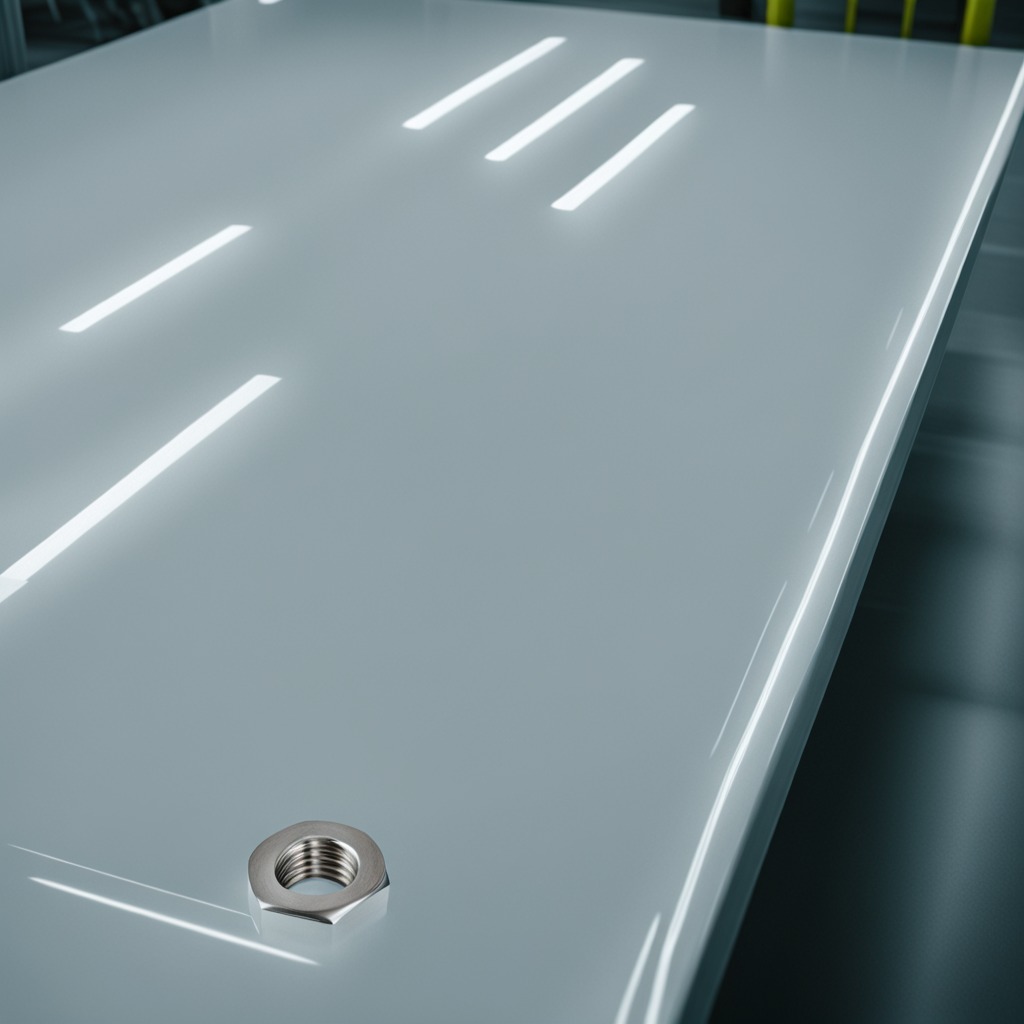
A metal nut lies on a table in a ship maintenance bay industrial lighting.